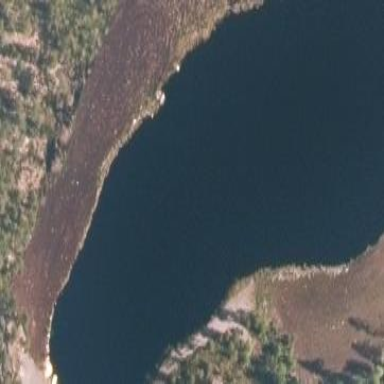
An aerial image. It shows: Pond with natural water.